Question: I have a user control that have a Datagrid with customized DataTemplate as below :-
'''
<UserControl x:Class="POCSurveySystem.UI.Windows.QuestionListing"
xmlns="http://schemas.microsoft.com/winfx/2006/xaml/presentation"
xmlns:x="http://schemas.microsoft.com/winfx/2006/xaml"
xmlns:mc="http://schemas.openxmlformats.org/markup-compatibility/2006"
xmlns:d="http://schemas.microsoft.com/expression/blend/2008"
mc:Ignorable="d" >
<UserControl.Resources>
<Style x:Key="RadioButtonItemStyle" TargetType="{x:Type ListBoxItem}">
<Setter Property="Margin" Value="0,0,5,0" />
<Setter Property="Template">
<Setter.Value>
<ControlTemplate TargetType="{x:Type ListBoxItem}">
<Border BorderThickness="0" Background="Transparent">
<!-- Note: IsChecked is bound to IsSelected-->
<RadioButton
Focusable="False"
IsHitTestVisible="False"
IsChecked="{TemplateBinding IsSelected}">
<ContentPresenter />
</RadioButton>
</Border>
</ControlTemplate>
</Setter.Value>
</Setter>
</Style>
<ItemsPanelTemplate x:Key="HorizontalItemsPanel">
<VirtualizingStackPanel
Orientation="Horizontal" />
</ItemsPanelTemplate>
</UserControl.Resources>
<Grid Background="AliceBlue">
<Grid.RowDefinitions>
<RowDefinition Height="30" />
<RowDefinition Height="30"/>
<RowDefinition Height="*"/>
<RowDefinition Height="23" />
</Grid.RowDefinitions>
<StackPanel Orientation="Horizontal" Grid.Row="1">
<Label Name="GroupQuestionHeader" FontSize="14" FontWeight="Bold" FontFamily="Times New Roman" HorizontalAlignment="Left" />
<Label Name="PageCount" FontSize="10" FontFamily="Times New Roman" HorizontalAlignment="Right"></Label>
</StackPanel>
<DockPanel Grid.Row="2" VerticalAlignment="Stretch">
<DataGrid VerticalScrollBarVisibility="Disabled" VerticalAlignment="Stretch" AutoGenerateColumns="False" HorizontalAlignment="Left" Name="dataGridQuestion" CanUserReorderColumns="False" CanUserSortColumns="False" CanUserResizeColumns="False" CanUserAddRows="False" GridLinesVisibility="All" HorizontalGridLinesBrush="#FFDEDEDE" Height="400" MaxHeight="400">
<DataGrid.CellStyle>
<Style TargetType="DataGridCell">
<!--<Setter Property="Padding" Value="5" />-->
<Setter Property="Template">
<Setter.Value>
<ControlTemplate TargetType="{x:Type DataGridCell}">
<Border Padding="{TemplateBinding Padding}" BorderBrush="{TemplateBinding BorderBrush}" BorderThickness="{TemplateBinding BorderThickness}" Background="{TemplateBinding Background}" SnapsToDevicePixels="True">
<ContentPresenter SnapsToDevicePixels="{TemplateBinding SnapsToDevicePixels}"/>
</Border>
</ControlTemplate>
</Setter.Value>
</Setter>
<Style.Triggers>
<Trigger Property="IsSelected" Value="true">
<Setter Property="Background" Value="Transparent" />
<Setter Property="Foreground" Value="Black" />
<Setter Property="BorderBrush" Value="{x:Null}" />
</Trigger>
</Style.Triggers>
</Style>
</DataGrid.CellStyle>
<DataGrid.Columns>
<DataGridTemplateColumn Header="Question" Width="2*">
<DataGridTemplateColumn.CellTemplate>
<DataTemplate>
<TextBlock TextWrapping="Wrap" Text="{Binding QuestionContent, Mode=OneWay}" />
</DataTemplate>
</DataGridTemplateColumn.CellTemplate>
</DataGridTemplateColumn>
<DataGridTemplateColumn Header="We fully Comply | We partly Comply | We do not Comply" Width="1*">
<DataGridTemplateColumn.CellTemplate>
<DataTemplate>
<!--<ListBox
BorderThickness="0"
SelectedValue="{Binding MyDataListSelectedValue}"
ItemContainerStyle="{StaticResource RadioButtonItemStyle}"
ItemsPanel="{StaticResource HorizontalItemsPanel}" Name="OptionsRadioButtonGroup" HorizontalContentAlignment="Left"
Cursor="Hand" HorizontalAlignment="Left">
<ListBoxItem Width="90" Name="AGR"/>
<ListBoxItem Width="90" Name="PGR"/>
<ListBoxItem Name="DNR"/>
</ListBox>-->
</DataTemplate>
</DataGridTemplateColumn.CellTemplate>
</DataGridTemplateColumn>
</DataGrid.Columns>
</DataGrid>
</DockPanel>
<StackPanel Orientation="Horizontal" Grid.Row="3">
<Button Content="Next Page" Height="23" HorizontalAlignment="Left" Name="btnNext" VerticalAlignment="Top" Width="75" Click="btnNext_Click" Margin="5,0,0,0" />
<Button Content="Submit" Height="23" HorizontalAlignment="Left" Margin="86,0,0,0" Name="btnSubmit" VerticalAlignment="Top" Width="75" Visibility="Hidden" Click="btnSubmit_Click" />
</StackPanel>
</Grid>
'''
However, the datagridview does not shrink / stretch as per the rows of data grow. I have tried to hardcode dataGridQuestion.MinRowHeight = 100 however that is not what I looking for as the Textblock in the datagrid column may varied.
Question :
How to avoid the grey area which was shown in the pic as below after the last row of the datagrid row? I tested using dataGridQuestion.MinRowHeight = dataGridQuestion.Height / DataEntityList.Count but it still there..
How to make Datagrid to shrink and expand as rows of data bound decrease / increase?

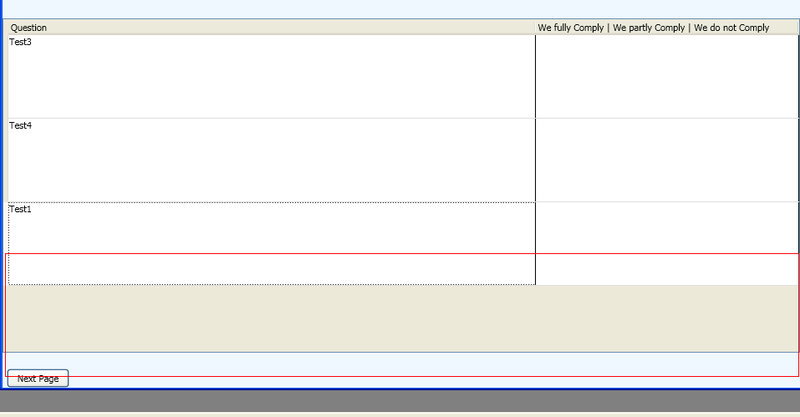
Answer: You need to change your row definitions
'''
<Grid.RowDefinitions>
<RowDefinition Height="30" />
<RowDefinition Height="30"/>
<RowDefinition Height="Auto"/>
<RowDefinition Height="23" />
</Grid.RowDefinitions>
'''
This will fit datagrid to content and it won't show extra space.
Then if you want to make your rows larger just set MinRowHeight="200" in DataGrid.
Alternatively,
consider using ItemsControl instead of DataGrid as you have more control over it.